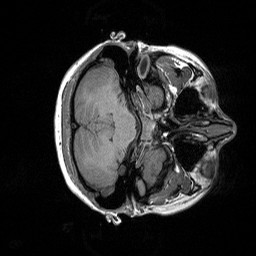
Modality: T1w
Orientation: axial
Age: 20
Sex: female
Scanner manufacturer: siemens
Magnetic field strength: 3 T
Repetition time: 1.9 s
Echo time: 0.00227 s